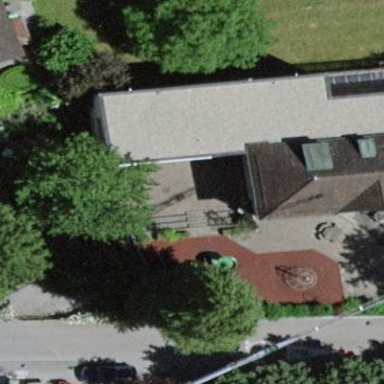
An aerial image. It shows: Kindergarten building.